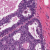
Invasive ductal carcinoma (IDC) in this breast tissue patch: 0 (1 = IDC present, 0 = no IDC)